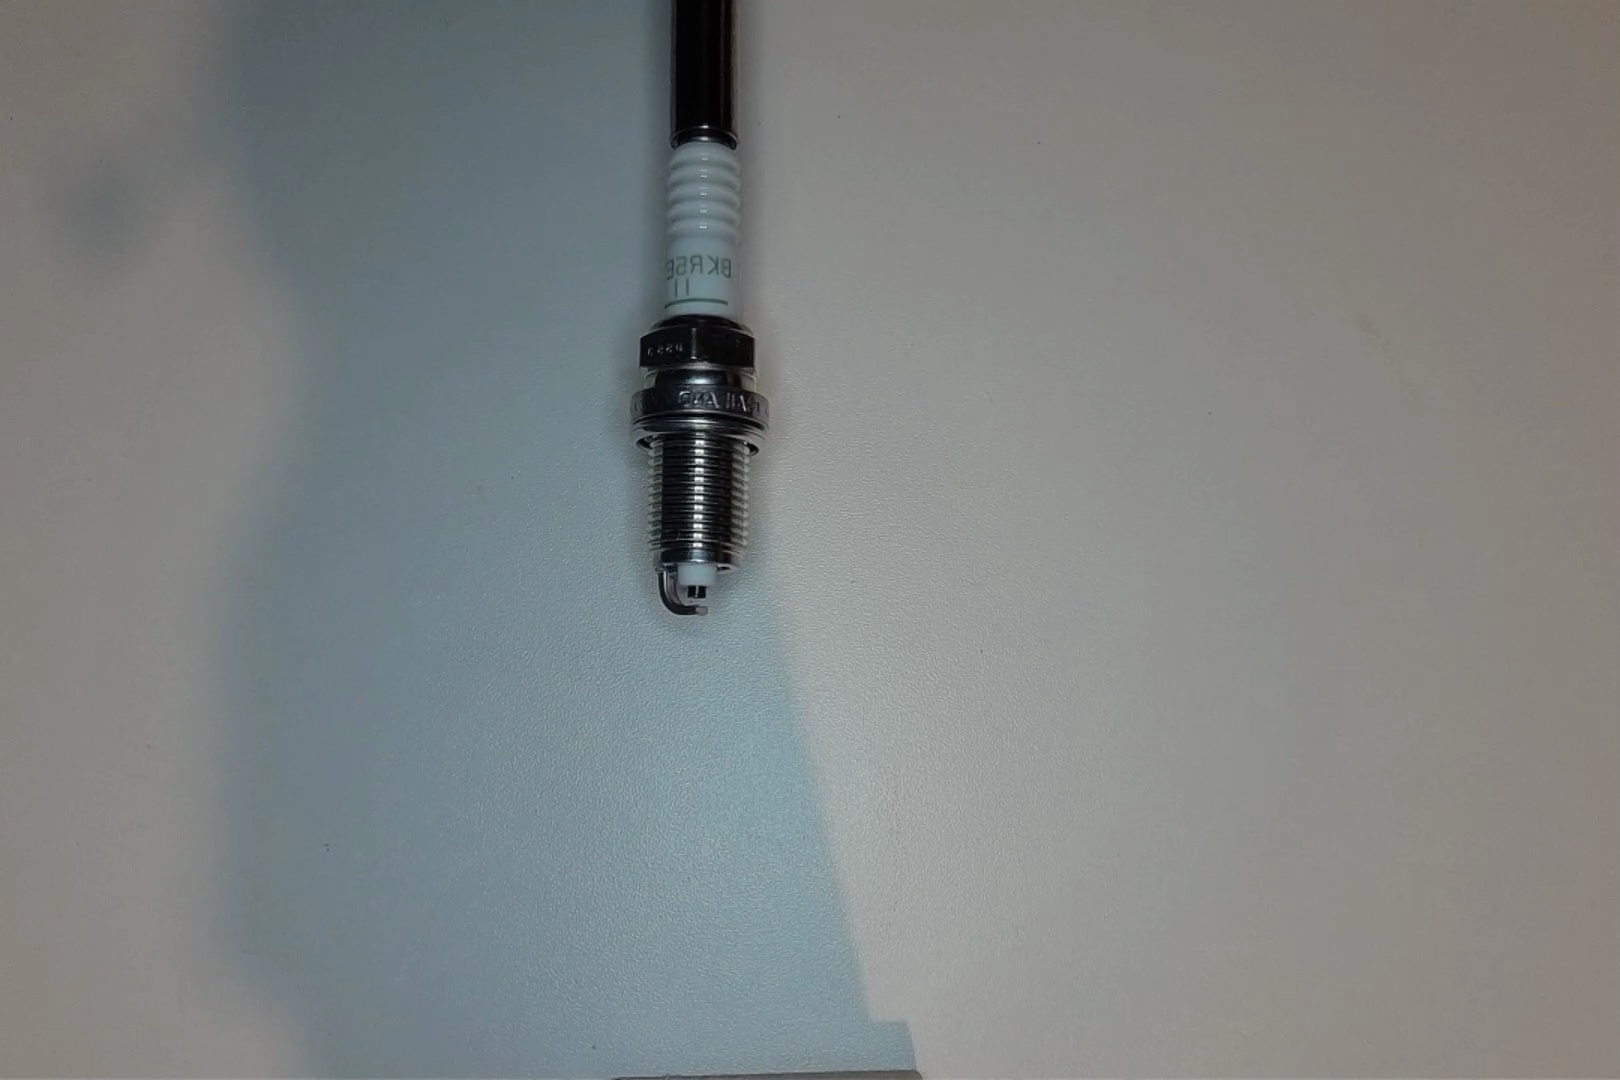
Label: normal